Question: I have created an application. There is a login activity so I just want to remove the action bar at runtime.
What should I do ???
See
You can see in the image blue action bar. I just want to remove this only.
Thanks
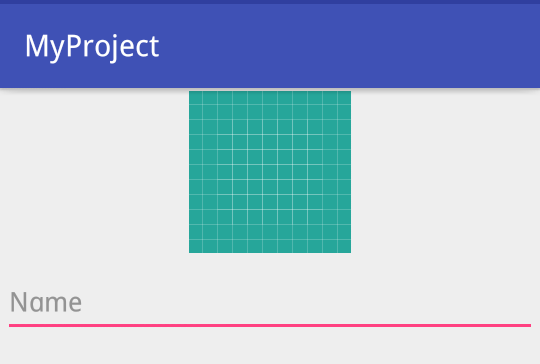
Answer: If you are using the AppCompatActivity, then you can perform action:
'''
// to hide the action bar
getSupportActionBar().hide();
// to show the action bar
getSupportActionBar().show();
'''
If you are using the Activity, then you can perform action:
'''
// to hide the action bar
getActionBar().hide();
// to show the action bar
getActionBar().show();
'''
: This work only of You are using the with 'Action Bar'.